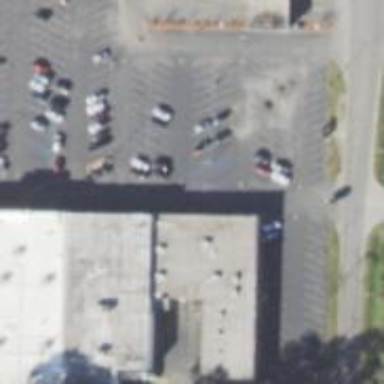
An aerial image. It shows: Parking space.